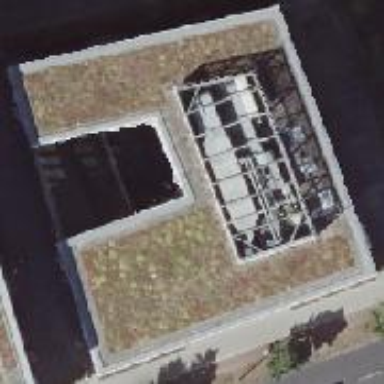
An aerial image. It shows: Office building.